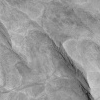
Atmospheric dust classification: not_dusty